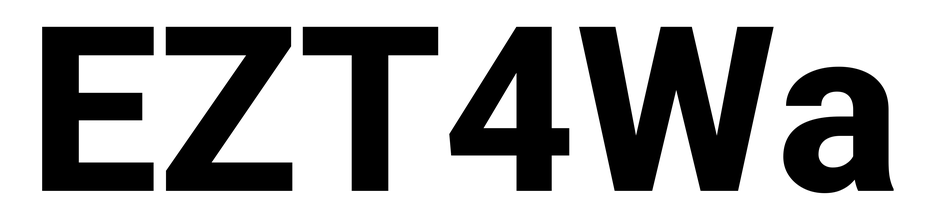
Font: Roboto_ExtraBold